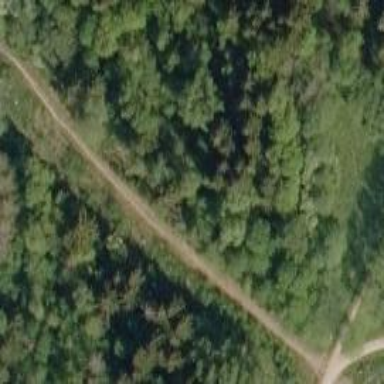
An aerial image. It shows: Path.